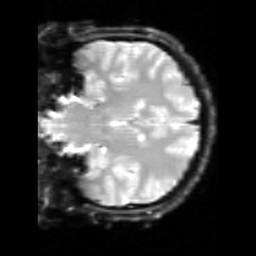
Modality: inplaneT2
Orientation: coronal
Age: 22
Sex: male